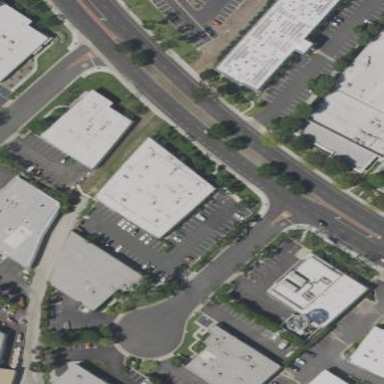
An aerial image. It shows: Commercial building.